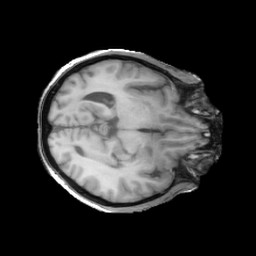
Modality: T1w
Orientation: axial
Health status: ill
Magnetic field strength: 3 T